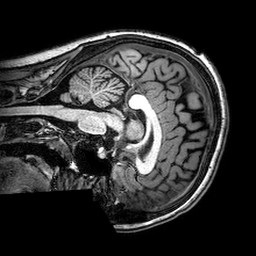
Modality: T1w
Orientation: sagittal
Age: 21
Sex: female